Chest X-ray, PA view. Patient: 57 years old, sex M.
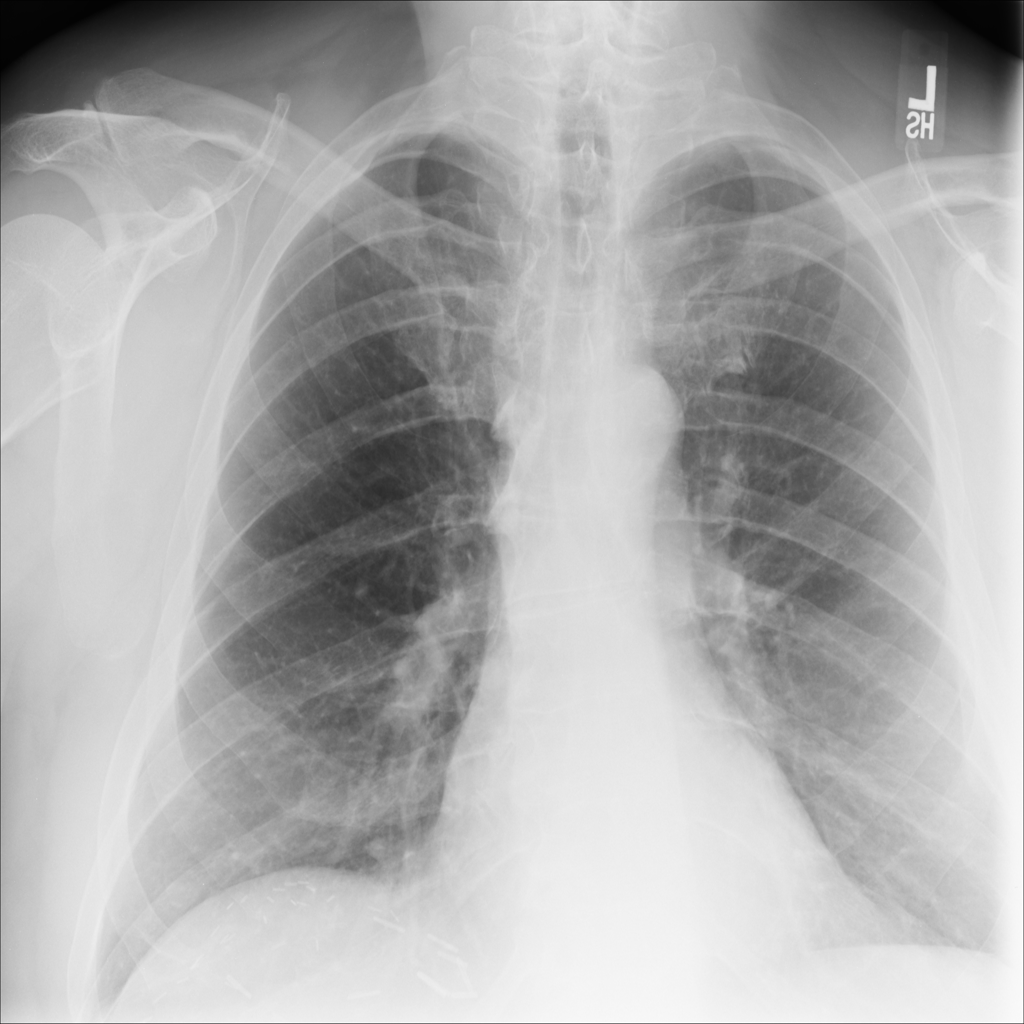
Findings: No Finding